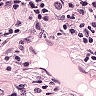
Metastatic tissue present: yes